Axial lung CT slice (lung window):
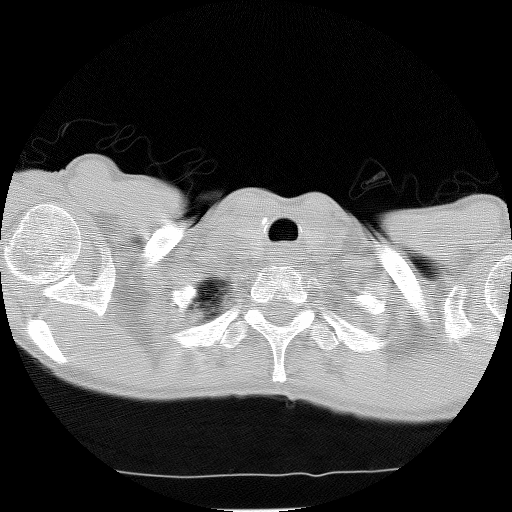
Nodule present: no